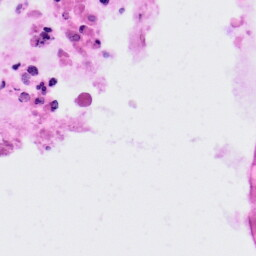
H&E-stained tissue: Colon